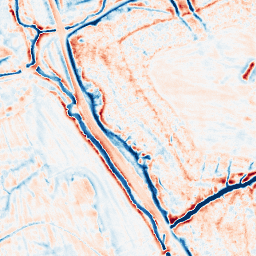
Category: edge_preserving
Decomposition family: bilateral
Decomposition parameters: d: 15
sigma_color: 25
sigma_space: 100
Upsampling method: sinc_blackman
Upsampling parameters: scale: 4
kernel_size: 16
Upsampling scale: 4